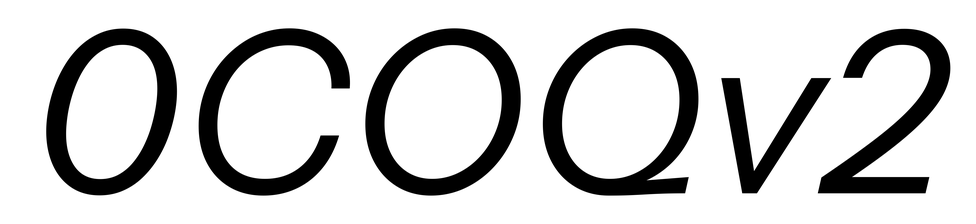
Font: InstrumentSans-Italic_Italic